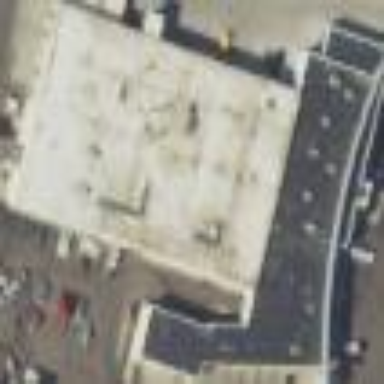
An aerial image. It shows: Building housing car repair shop.